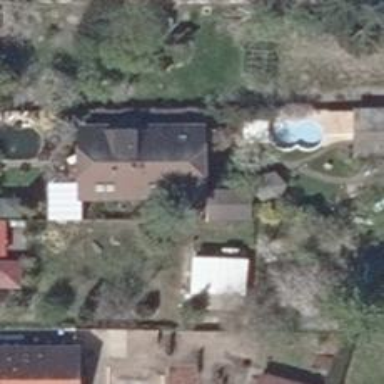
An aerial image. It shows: Garden area designated for leisure land.